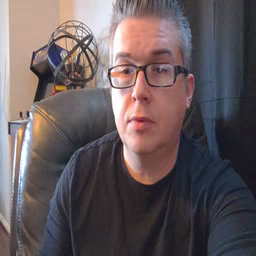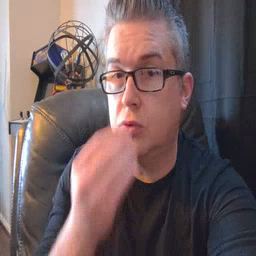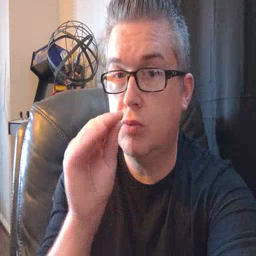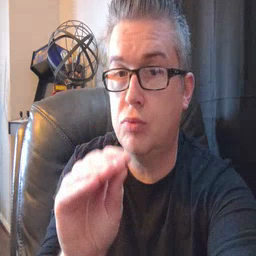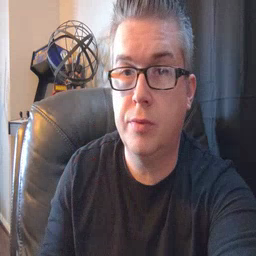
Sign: kiss